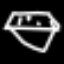
Label: diamond